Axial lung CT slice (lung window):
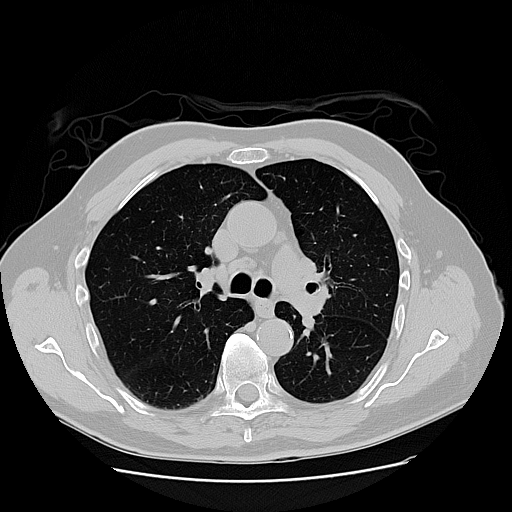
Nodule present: no